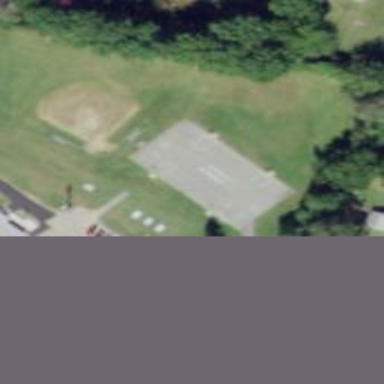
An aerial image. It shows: Asphalt basketball court on pitch.